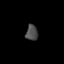
Tissue: skin
Cell type: Others
Senescence score: 0.6759
Nuclear area (px): 186
Mean DAPI intensity: 74.134